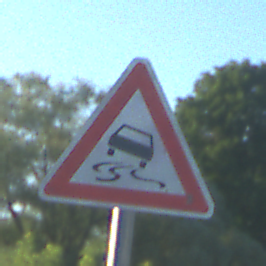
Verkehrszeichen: SchleuderOderRutschgefahr
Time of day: MorningAfternoon
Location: Outdoor (Nature)
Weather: Clear
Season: NotSpecified
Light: Natural